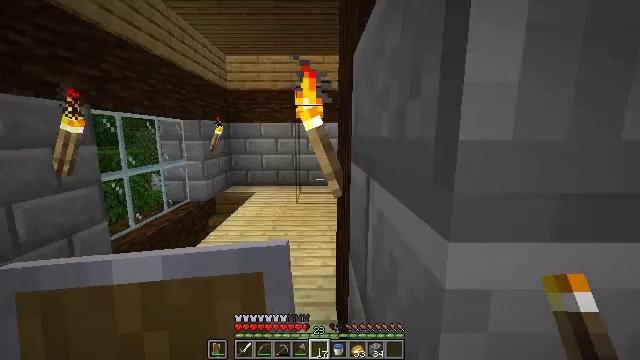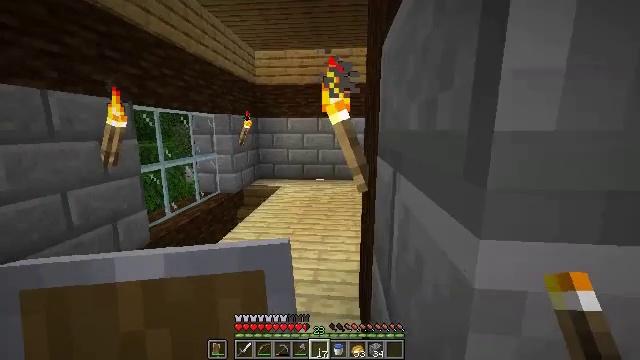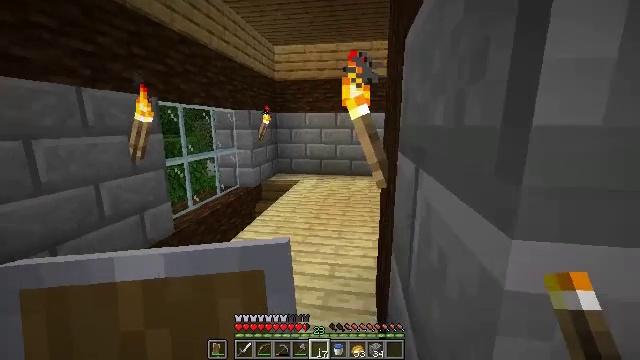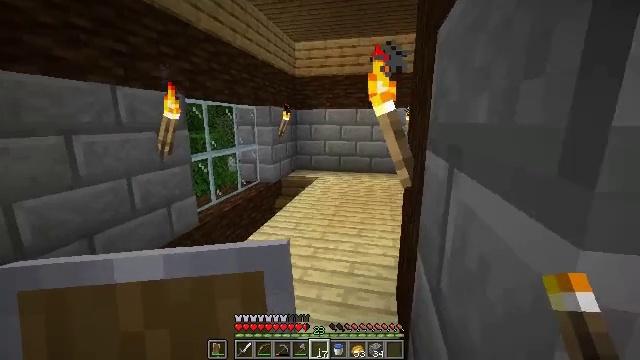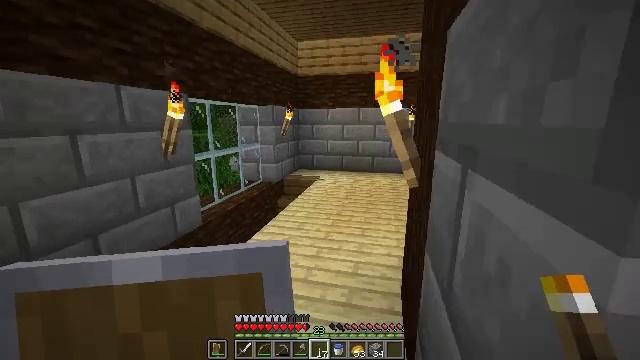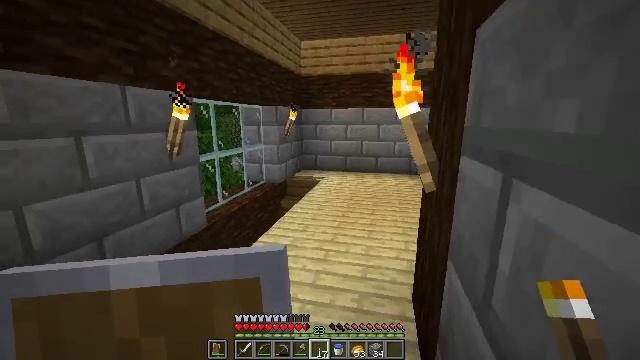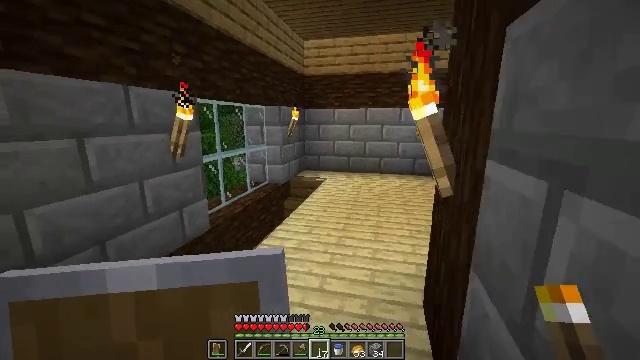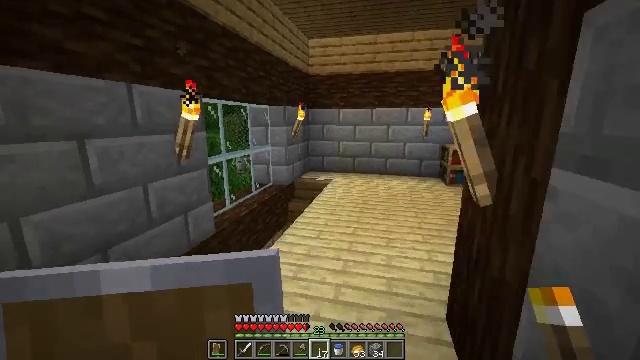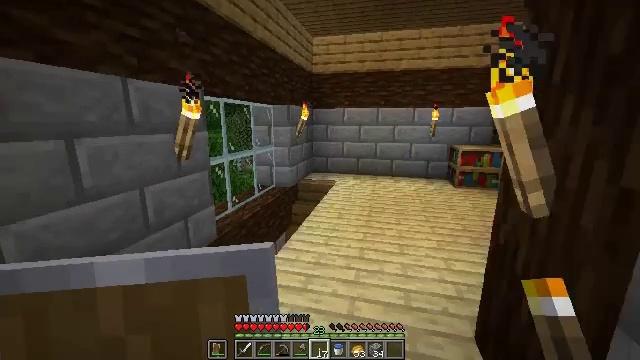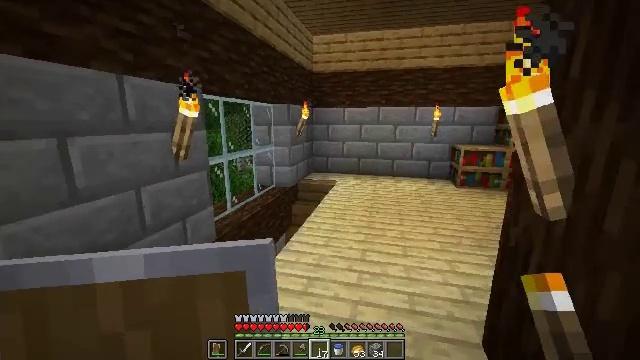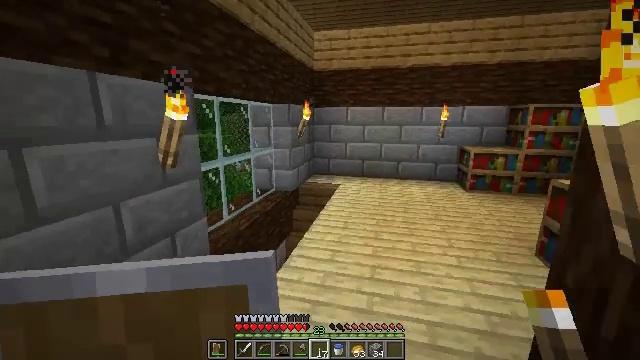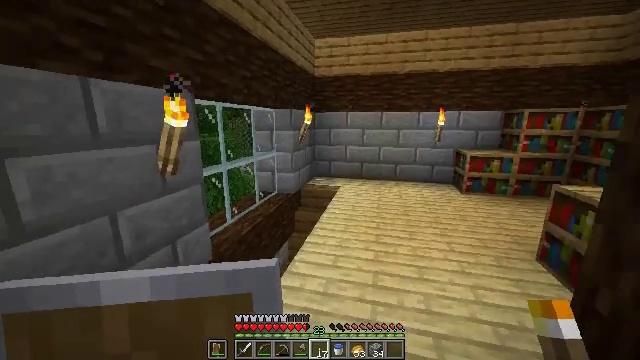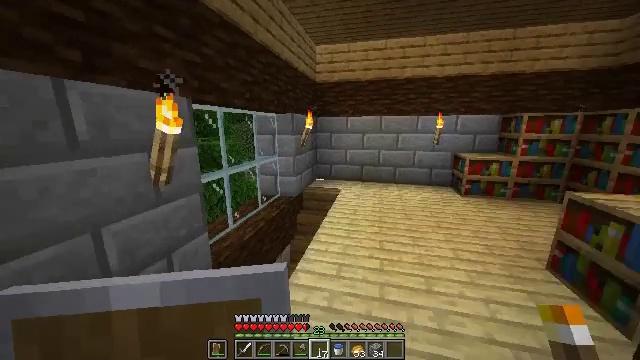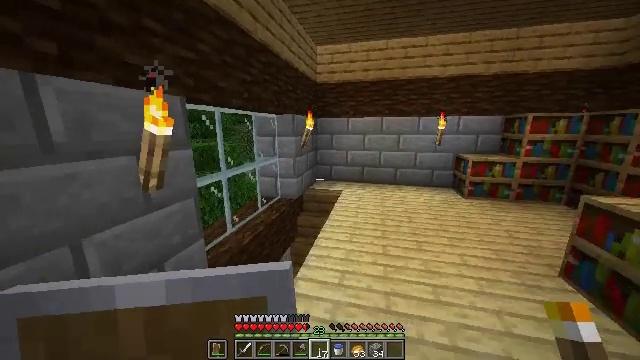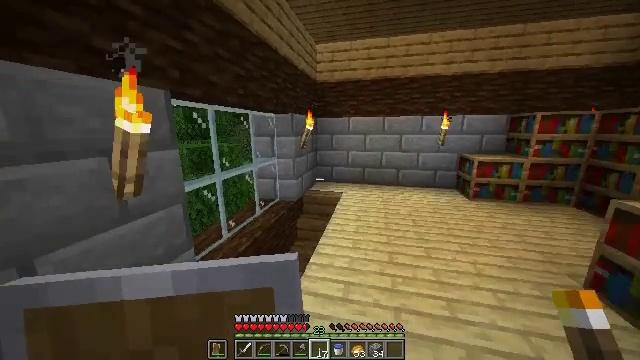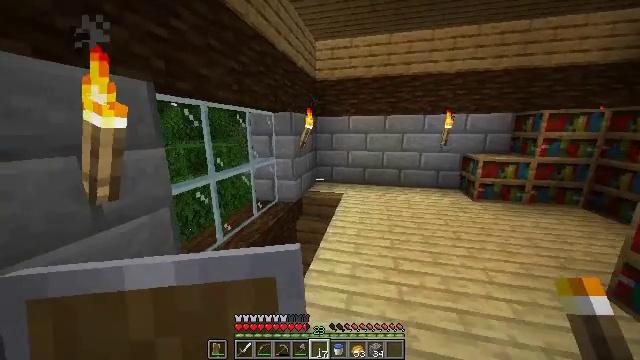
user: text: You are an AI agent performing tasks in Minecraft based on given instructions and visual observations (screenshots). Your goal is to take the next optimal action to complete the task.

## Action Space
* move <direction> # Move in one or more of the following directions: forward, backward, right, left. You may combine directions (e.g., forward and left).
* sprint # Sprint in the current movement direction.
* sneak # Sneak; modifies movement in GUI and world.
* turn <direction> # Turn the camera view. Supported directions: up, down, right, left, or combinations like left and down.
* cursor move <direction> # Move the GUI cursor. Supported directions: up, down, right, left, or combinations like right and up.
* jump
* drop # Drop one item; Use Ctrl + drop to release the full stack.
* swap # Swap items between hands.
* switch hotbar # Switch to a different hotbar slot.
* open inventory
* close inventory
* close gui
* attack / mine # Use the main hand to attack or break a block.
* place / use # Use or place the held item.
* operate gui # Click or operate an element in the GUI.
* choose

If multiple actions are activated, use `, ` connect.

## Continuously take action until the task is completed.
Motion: motion action
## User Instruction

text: Craft a spruce pressure plate.
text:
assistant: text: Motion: move forward, turn left and down
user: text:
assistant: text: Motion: move forward, turn left and down
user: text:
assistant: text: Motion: move forward, turn left
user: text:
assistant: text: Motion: move forward
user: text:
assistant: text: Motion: move forward and move left
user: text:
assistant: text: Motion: move forward and move left
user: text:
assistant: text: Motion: move forward and move left
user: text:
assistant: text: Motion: move forward
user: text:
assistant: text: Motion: move forward
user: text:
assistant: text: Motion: move forward, sprint
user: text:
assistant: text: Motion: move forward, sprint
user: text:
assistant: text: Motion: move forward
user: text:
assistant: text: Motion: move forward
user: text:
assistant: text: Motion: move forward
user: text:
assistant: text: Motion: move forward
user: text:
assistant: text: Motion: move forward, turn right and down
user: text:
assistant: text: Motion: move forward
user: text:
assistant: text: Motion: move forward
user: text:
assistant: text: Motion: move forward
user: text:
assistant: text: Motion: move forward
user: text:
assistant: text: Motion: move forward
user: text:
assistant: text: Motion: move forward
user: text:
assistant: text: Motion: move forward
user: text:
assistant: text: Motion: move forward
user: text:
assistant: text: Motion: move forward
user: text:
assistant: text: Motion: move forward
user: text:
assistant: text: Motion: move forward, turn right and down
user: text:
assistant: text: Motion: move forward, turn right and down
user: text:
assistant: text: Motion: move forward and move left, turn right and up
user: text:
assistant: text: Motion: move forward and move left, turn right